Field crop: maize
Growth stage: 1
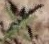
Species: atriplex